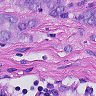
Metastatic tissue present: yes